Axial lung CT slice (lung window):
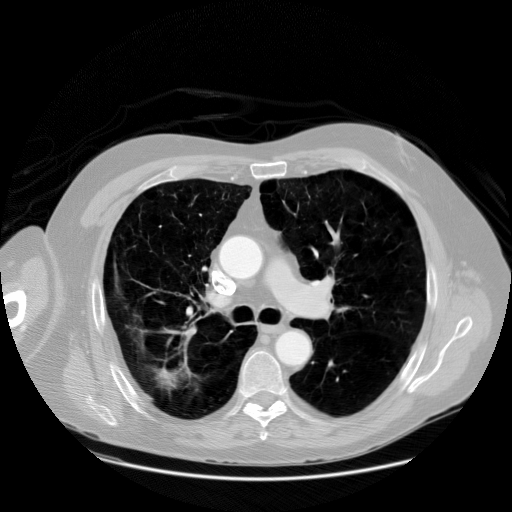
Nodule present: no